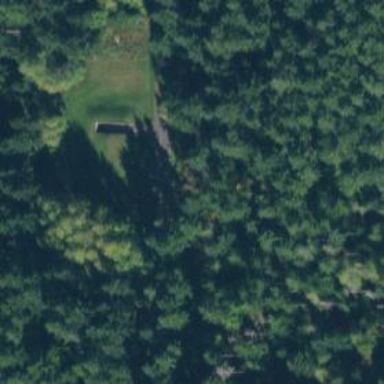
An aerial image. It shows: Military bunker.